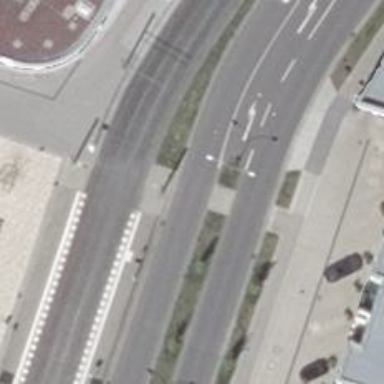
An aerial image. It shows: Unmarked crossing on the road.